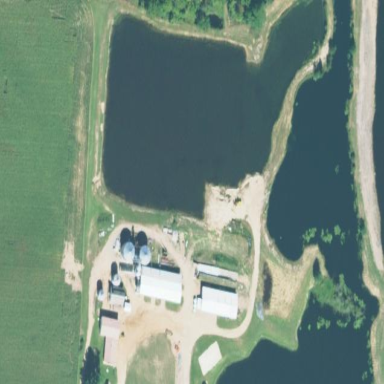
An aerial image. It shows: Farmyard area.